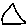
Label: triangle